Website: walmart
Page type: review-order
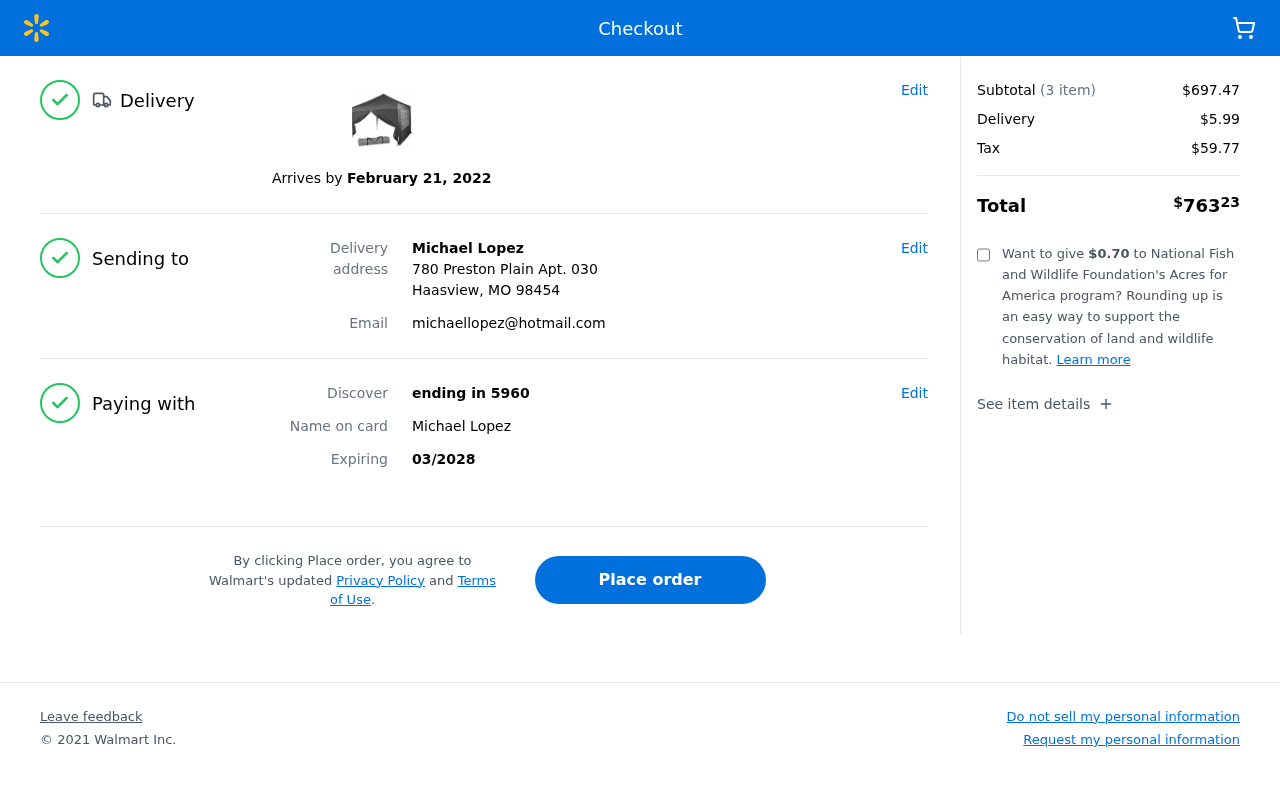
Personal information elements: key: PII_CARD_LAST4
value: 5960
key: PII_CARD_NAME
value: Michael Lopez
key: PII_CARD_TYPE
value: Discover
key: PII_CITY_STATE_ZIP
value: Haasview, MO 98454
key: PII_EMAIL
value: michaellopez@hotmail.com
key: PII_FULLNAME
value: Michael Lopez
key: PII_STREET
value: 780 Preston Plain Apt. 030
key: PII_FIRSTNAME
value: Michael
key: PII_LASTNAME
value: Lopez
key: PII_FULLNAME2
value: Michael Lopez
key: PII_FULLNAME3
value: Michael Lopez
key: PII_FIRSTNAME2
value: Michael
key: PII_FIRSTNAME3
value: Michael
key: PII_LASTNAME2
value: Lopez
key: PII_LASTNAME3
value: Lopez
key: PII_FIRSTNAME_DERIVED
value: Michael
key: PII_LASTNAME_DERIVED
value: Lopez
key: PII_FULLNAME_DERIVED
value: Michael Lopez
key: PII_NAME_FULL_DERIVED
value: Michael Lopez
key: PII_CARD_EXPIRY
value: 03/2028
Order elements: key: ORDER_DELIVERY_DATE
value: February 21, 2022
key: ORDER_NUM_ITEMS
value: (3 item)
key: ORDER_SUBTOTAL
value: $697.47
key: ORDER_SHIPPING_COST
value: $5.99
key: ORDER_TAX
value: $59.77
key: ORDER_TOTAL
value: $76323
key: ORDER_DONATION
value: $0.70